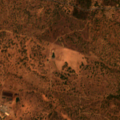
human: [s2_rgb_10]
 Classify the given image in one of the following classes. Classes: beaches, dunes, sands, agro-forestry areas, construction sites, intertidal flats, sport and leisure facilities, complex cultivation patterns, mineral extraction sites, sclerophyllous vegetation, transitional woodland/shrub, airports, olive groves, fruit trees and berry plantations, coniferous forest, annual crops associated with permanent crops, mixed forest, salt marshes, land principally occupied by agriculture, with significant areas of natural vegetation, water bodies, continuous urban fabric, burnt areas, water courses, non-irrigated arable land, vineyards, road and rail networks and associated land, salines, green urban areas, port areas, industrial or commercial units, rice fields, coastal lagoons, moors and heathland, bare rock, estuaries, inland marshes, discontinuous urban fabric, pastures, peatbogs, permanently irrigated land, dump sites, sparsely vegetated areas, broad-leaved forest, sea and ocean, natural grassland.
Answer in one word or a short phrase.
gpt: pastures, agro-forestry areas, broad-leaved forest